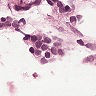
Metastatic tissue present: yes